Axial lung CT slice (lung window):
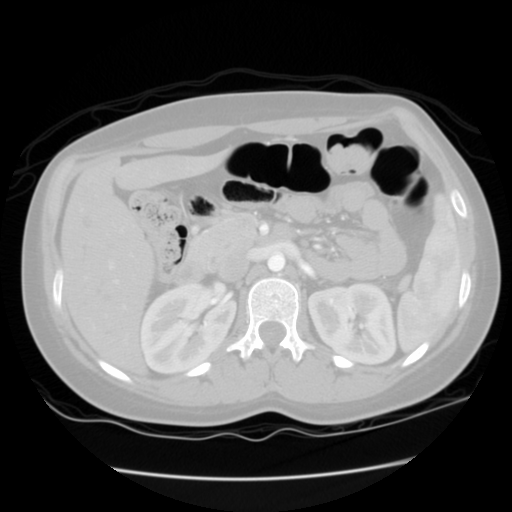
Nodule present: no